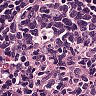
Metastatic tissue present: no